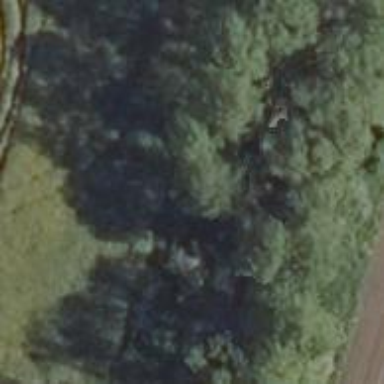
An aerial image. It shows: Row of trees in natural setting.